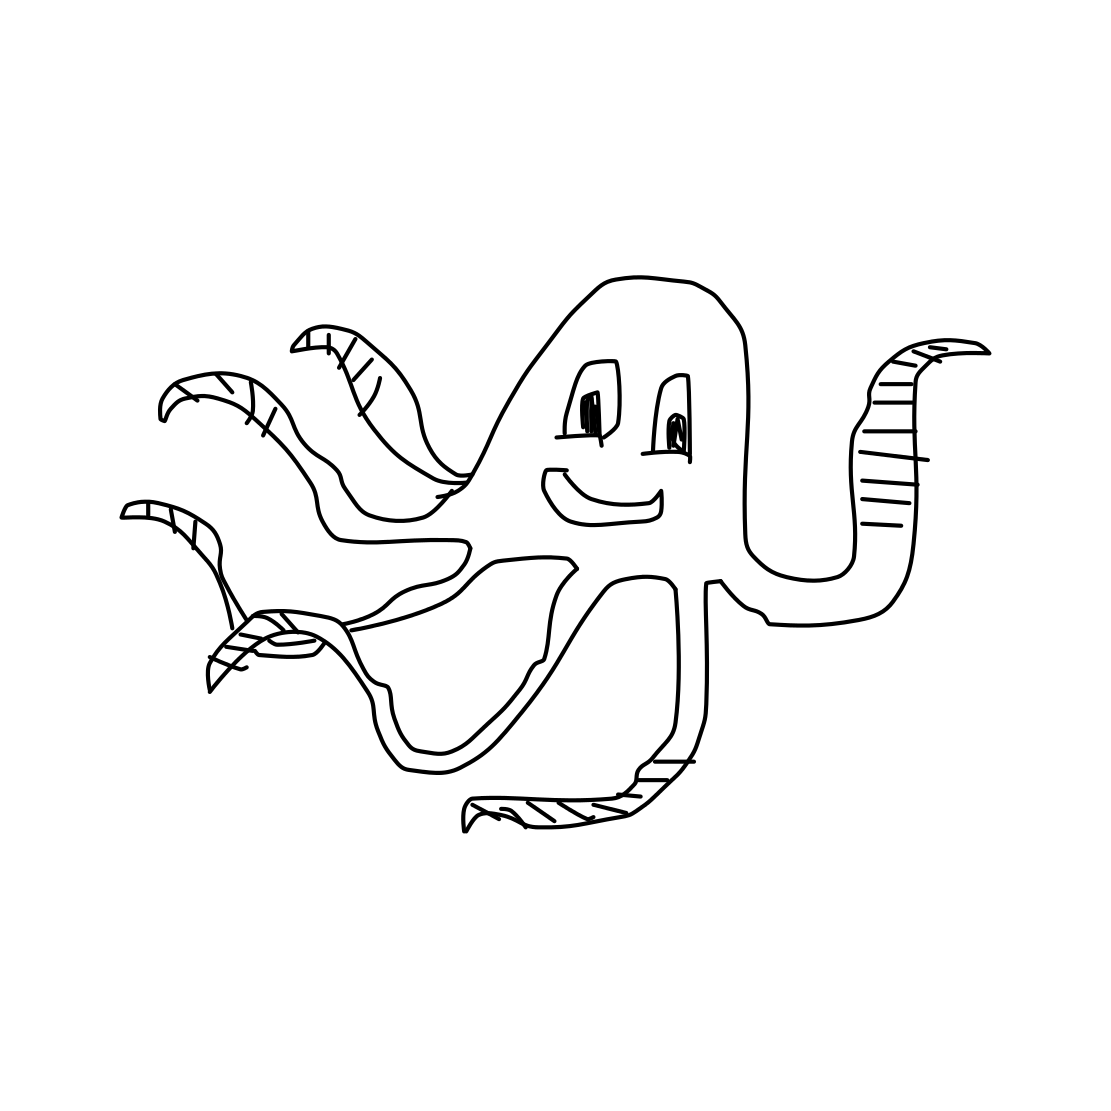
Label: octopus